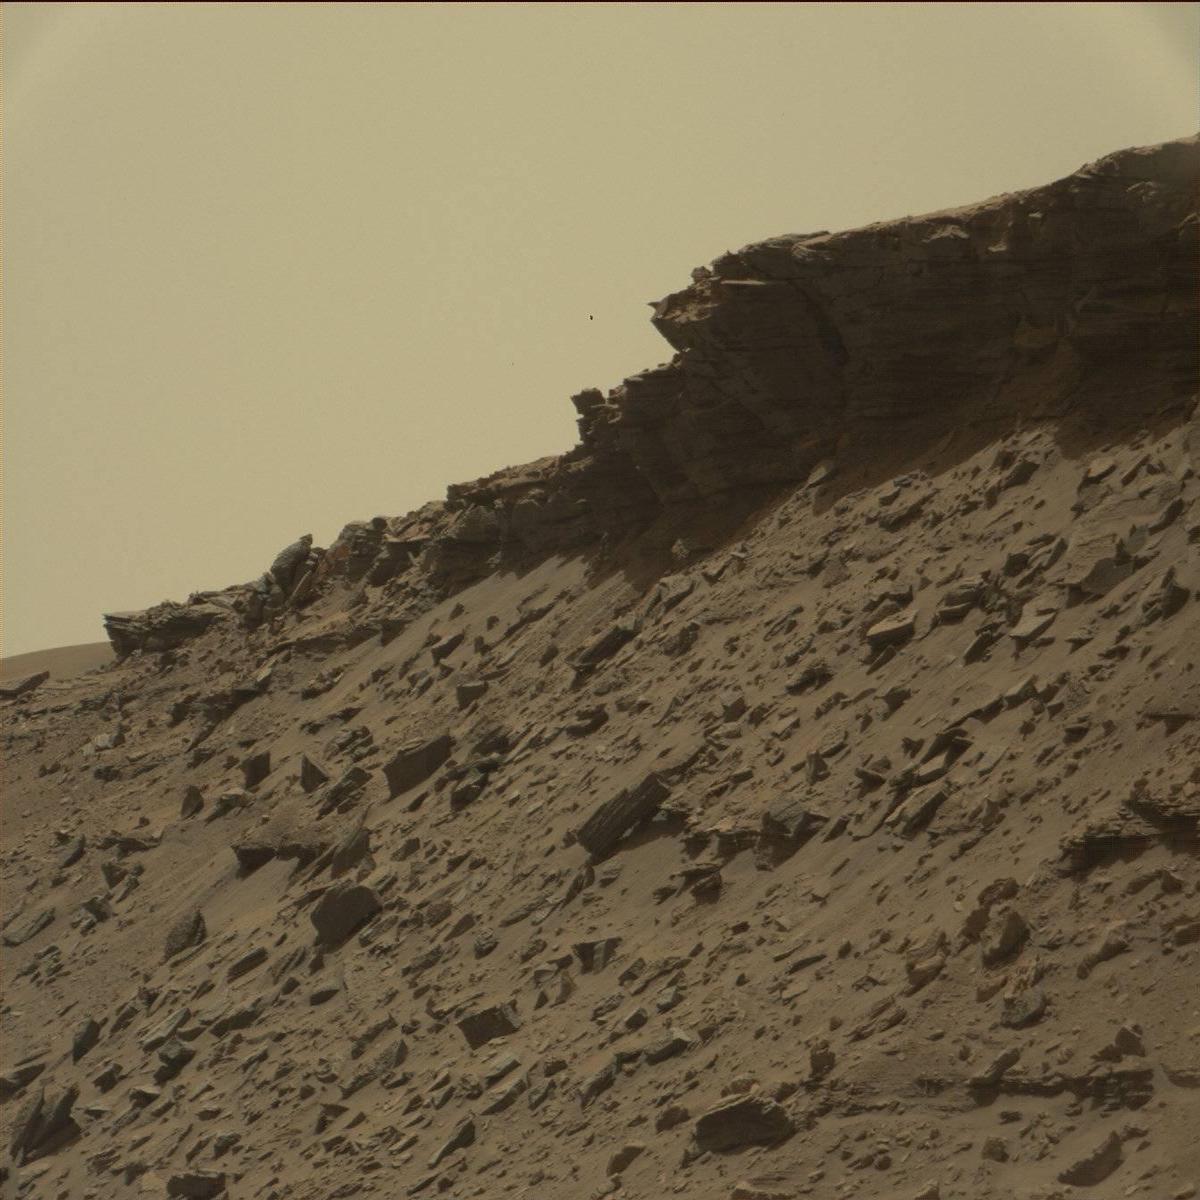
Terrain classes present: Bedrock, Rock, Sand / Soil, Sky